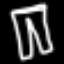
Label: pants